Field crop: tomato
Growth stage: 1
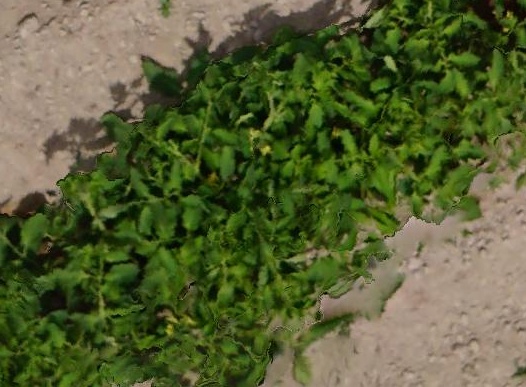
Species: tomato